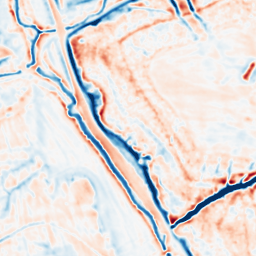
Category: multiscale
Decomposition family: dog_multiscale
Decomposition parameters: sigma_ratio: 1.6
n_scales: 3
base_sigma: 1
Upsampling method: quartic
Upsampling parameters: scale: 2
Upsampling scale: 2